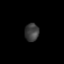
Tissue: prostate
Cell type: Fibroblasts
Senescence score: 0.7328
Nuclear area (px): 249
Mean DAPI intensity: 60.526